Question: I'm in somewhat of a situation as I need to make minor CSS adjustments but do not have permission to touch the graphics.
In this case, i have a background image (that has a width of 461px in Photoshop) and I need to extend it 4-5 pixels.
The current for CSS for this image is:
'''
#screenvolumeslidermenu{
background:url(../html_cmi/lopa/volume_bg_overlay.png) no-repeat;
background-size:100%;
width:461px;
height:51px;
position:fixed;
z-index:15;
top:678px;
left:70px;
display:none;
}
'''
It didn't initially have the 'no-repeat' property, but if I take that out and just increase the current width, the image will start to repeat. If I leave it in as is and increase the width, no visible change is made but using inspect element the width is technically increasing. See here:

I want the right side of the black rectangle to extend a few more pixels on the right side.
I tried using 'background-size' but couldn't get any decent results.
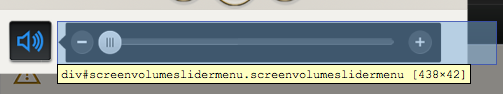
Answer: In your situation. The ideal method would be to create the whole thing using CSS. Create the main rectangle and use ':before' and ':after' to create the arrow with border styles. <URL>
'''
.arrow_box {
position: relative;
background: #88b7d5;
border: 4px solid #c2e1f5;
}
.arrow_box:after, .arrow_box:before {
right: 100%;
top: 50%;
border: solid transparent;
content: " ";
height: 0;
width: 0;
position: absolute;
pointer-events: none;
}
.arrow_box:after {
border-color: rgba(136, 183, 213, 0);
border-right-color: #88b7d5;
border-width: 30px;
margin-top: -30px;
}
.arrow_box:before {
border-color: rgba(194, 225, 245, 0);
border-right-color: #c2e1f5;
border-width: 36px;
margin-top: -36px;
}
'''